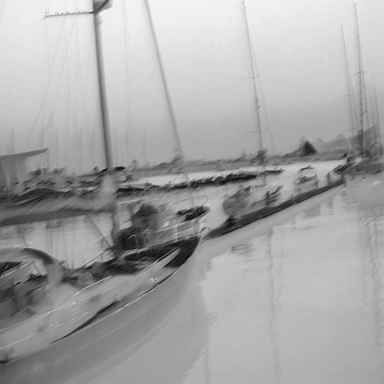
There are four sailboats in the infrared image.